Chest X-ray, AP view. Patient: 44 years old, sex M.
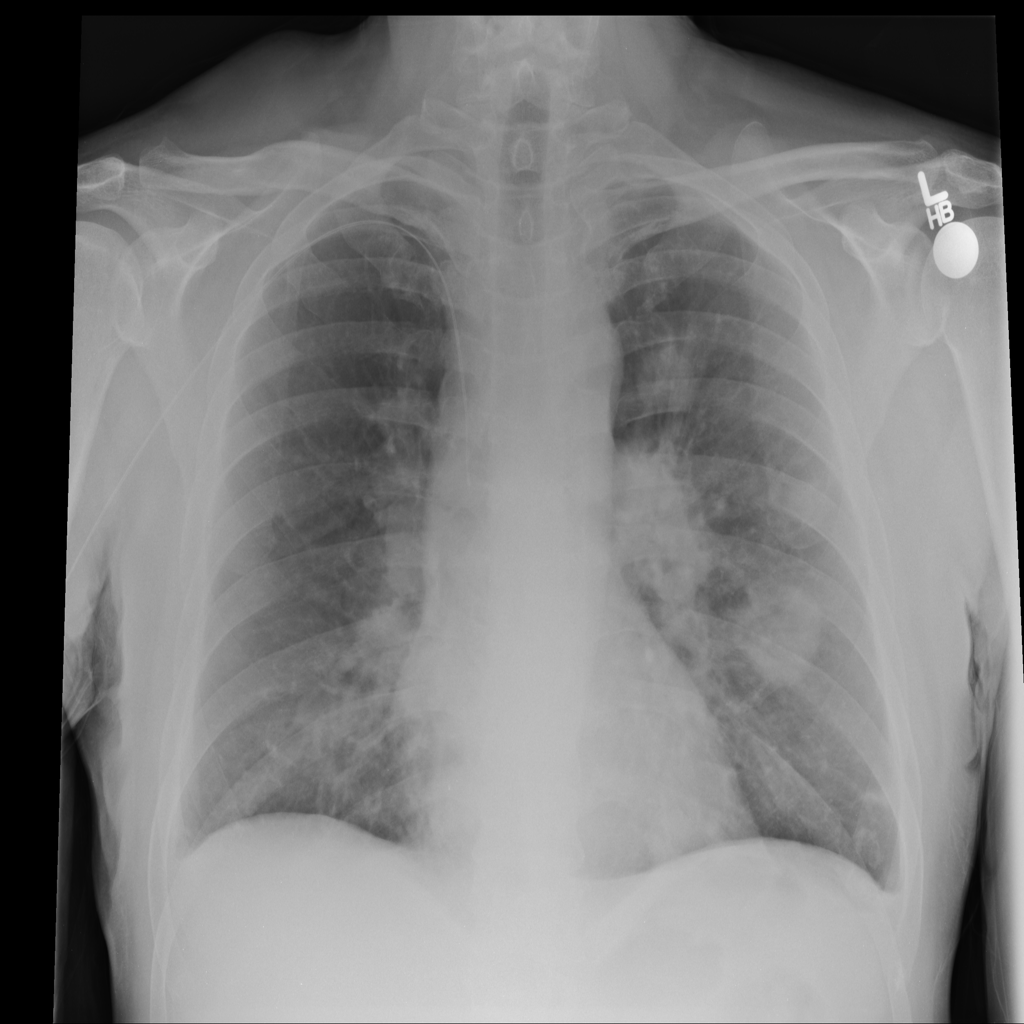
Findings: No Finding